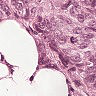
Metastatic tissue present: yes